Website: crate-barrel
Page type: payment
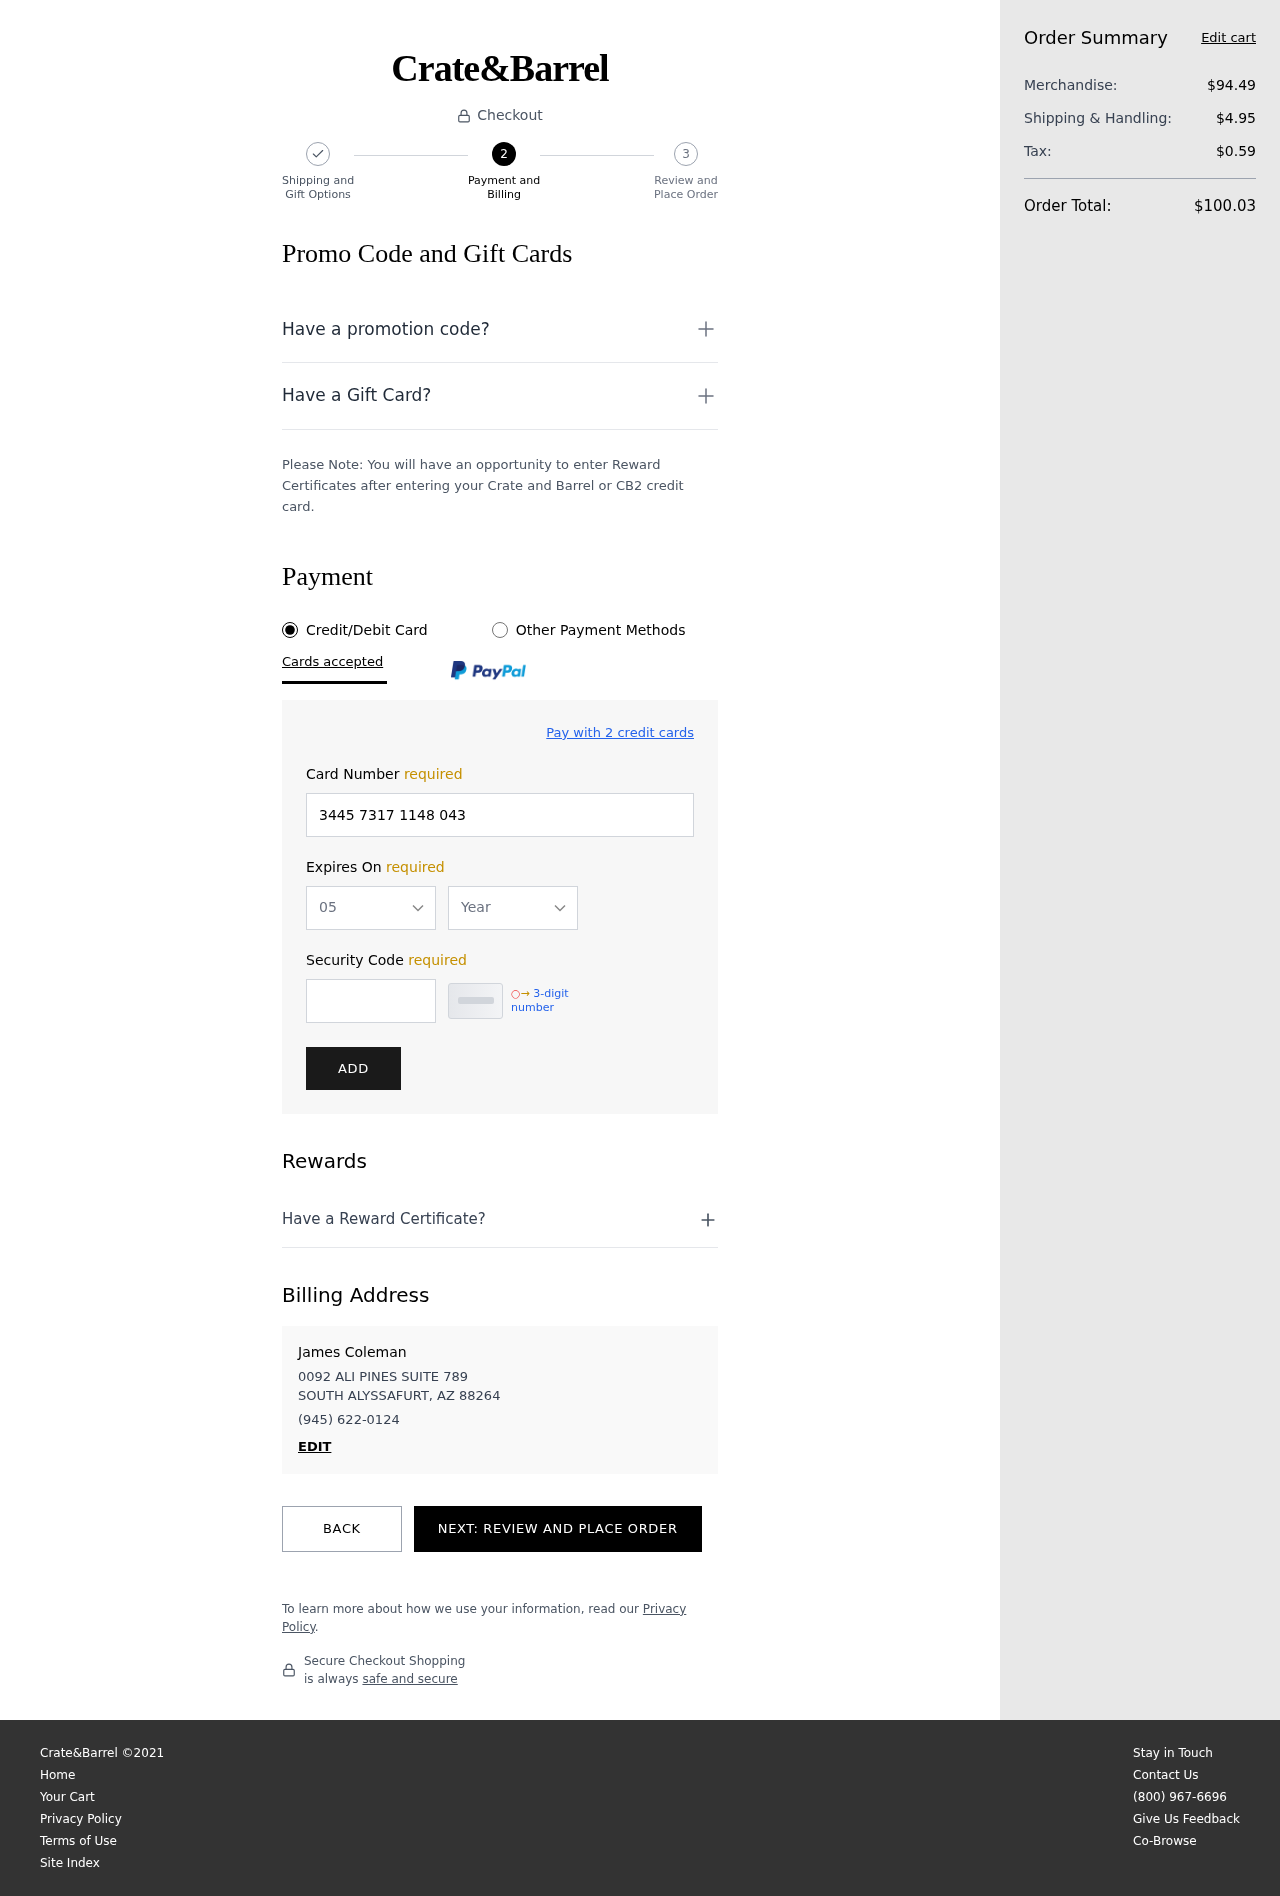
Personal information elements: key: PII_CARD_EXPIRY_MONTH
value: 05
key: PII_CARD_EXPIRY_YEAR
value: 29
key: PII_CITY_STATE_ZIP
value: SOUTH ALYSSAFURT, AZ 88264
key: PII_FULLNAME
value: James Coleman
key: PII_PHONE
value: (945) 622-0124
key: PII_STREET
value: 0092 ALI PINES SUITE 789
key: PII_CARD_NUMBER
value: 3445 7317 1148 043
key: PII_CARD_CVV
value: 8204
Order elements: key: ORDER_SUBTOTAL
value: $94.49
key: ORDER_SHIPPING_COST
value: $4.95
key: ORDER_TAX
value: $0.59
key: ORDER_TOTAL
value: $100.03